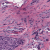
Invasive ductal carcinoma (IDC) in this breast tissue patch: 1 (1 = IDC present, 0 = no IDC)